Question: I have the following problem with a small Spring MVC project I'm trying to create. I'd like to create the DispatcherServlet, but the wizard list is empty.

I believe I have all the necessary dependencies covered:
- - - - - -
I read on similar questions that the wizard can only be used on Dynamic Web projects. I checked the Project Facets and it seems to be OK.
- - -
Also, web.xml has been created and the project has been updated with the Maven dependencies.
As far as I know this should work, but it doesn't. Any help would be much appreciated.
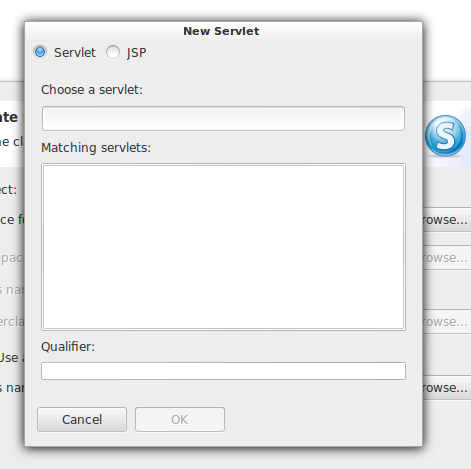
Answer: Found the solution. I just had to select a when creating the Dynamic Web Project. Once I did that the New Servlet list worked properly and I could add the DispatcherServlet.
Of course, it can also be done manually on web.xml (that's what I did), but I was worried since the other method was supposed to work as well.